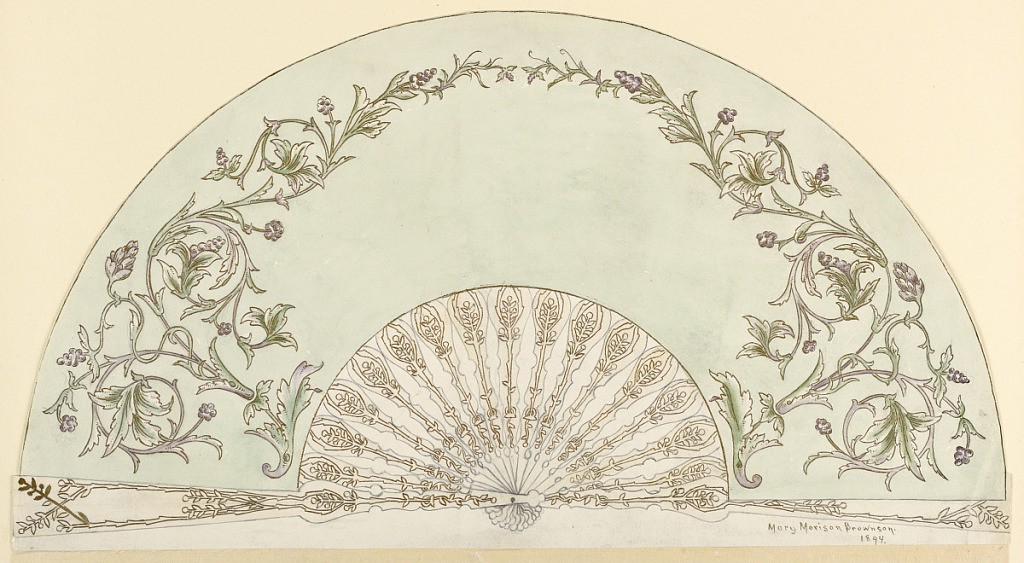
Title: Design for a Fan
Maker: Mary Morison Brownson, American
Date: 1894
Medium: Graphite, gold, brush, and watercolor on paper
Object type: Drawing
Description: Design for a fan.  Horizontal rectangle: A leaf and grape pattern, outlined in gold, against a neutral green background.
Vertical crease, a student in the Woman's Art School, Cooper Union, Graduate-art, day, 1896